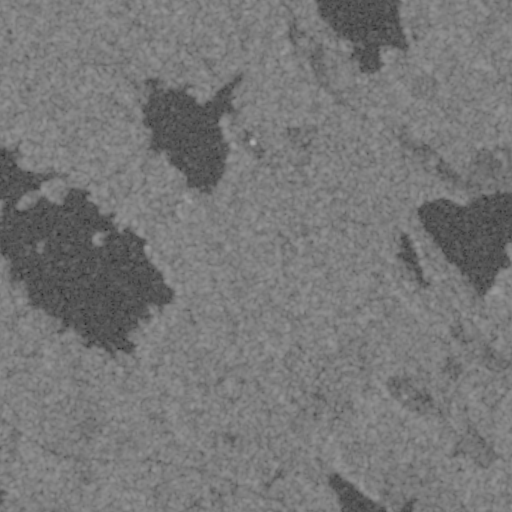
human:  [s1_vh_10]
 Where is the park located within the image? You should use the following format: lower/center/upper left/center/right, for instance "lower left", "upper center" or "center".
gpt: The park is located in the center right of the image.
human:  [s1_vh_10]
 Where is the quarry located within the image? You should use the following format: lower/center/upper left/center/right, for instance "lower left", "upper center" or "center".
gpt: The quarry is located in the upper center of the image.
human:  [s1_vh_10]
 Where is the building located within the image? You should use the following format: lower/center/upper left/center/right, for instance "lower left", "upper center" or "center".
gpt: There is no building in the image.

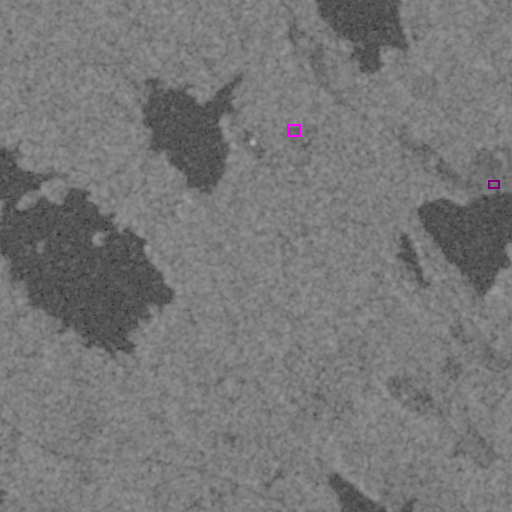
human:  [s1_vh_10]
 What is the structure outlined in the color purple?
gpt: The structure outlined in purple is a park.
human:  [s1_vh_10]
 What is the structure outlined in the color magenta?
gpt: The structure outlined in magenta is a quarry.
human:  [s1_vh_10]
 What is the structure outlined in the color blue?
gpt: There is no blue outline.